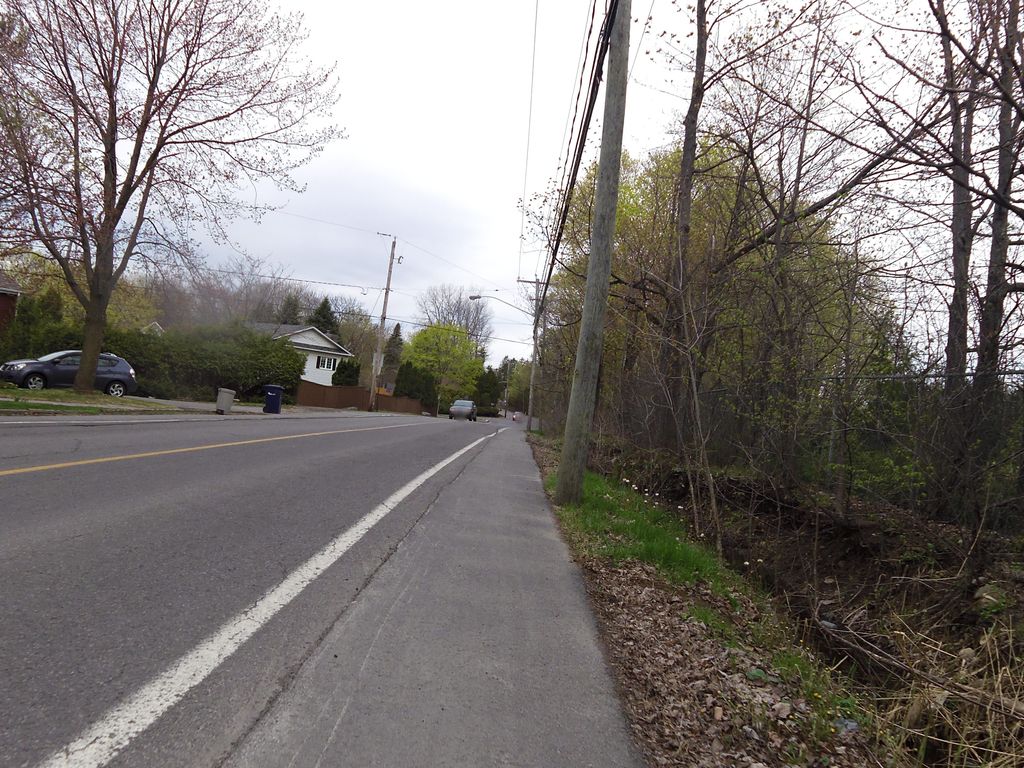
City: montreal